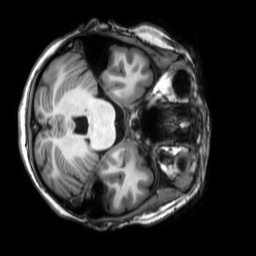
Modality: T1w
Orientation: axial
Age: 25
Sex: female
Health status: healthy
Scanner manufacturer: philips
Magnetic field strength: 3 T
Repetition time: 0.009 s
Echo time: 0.003996 s